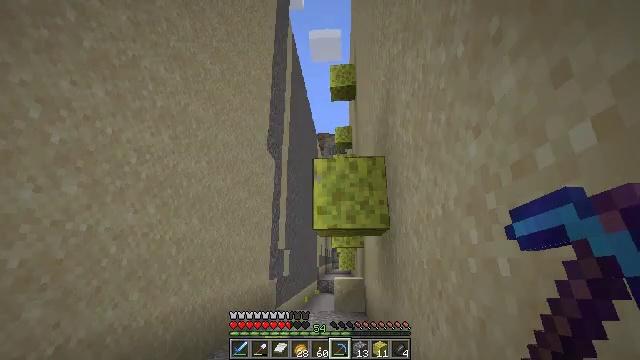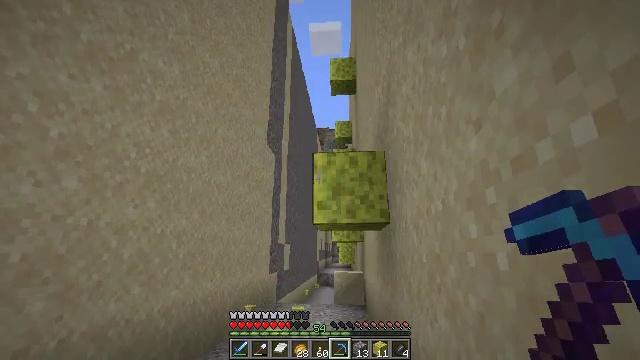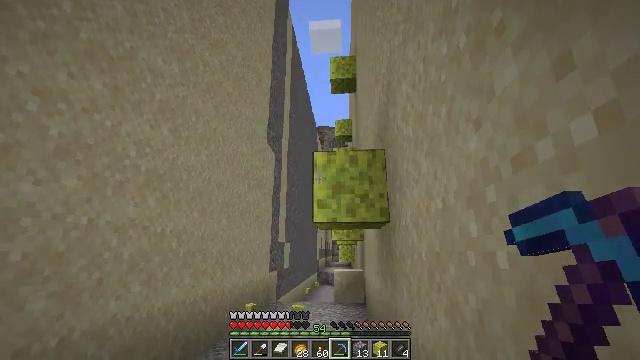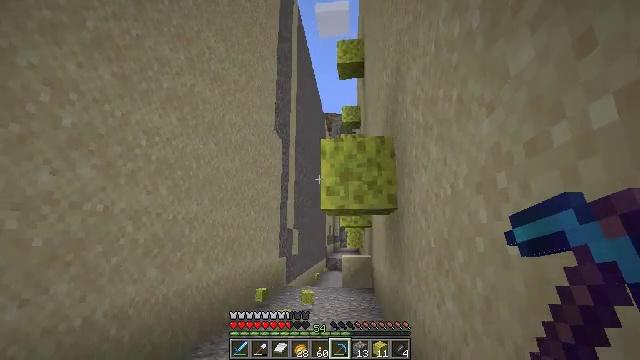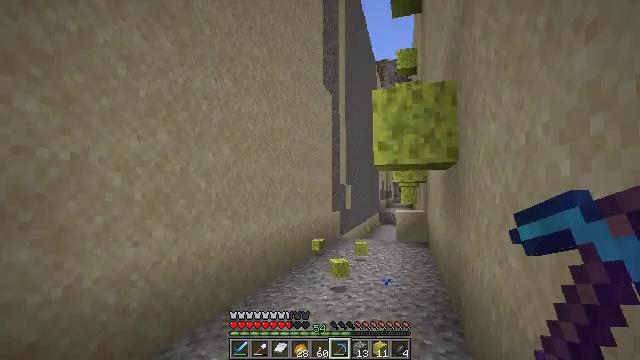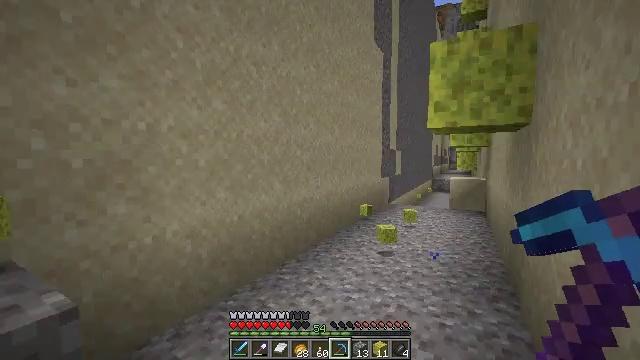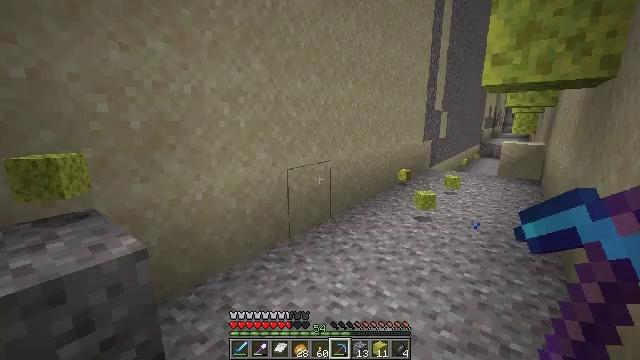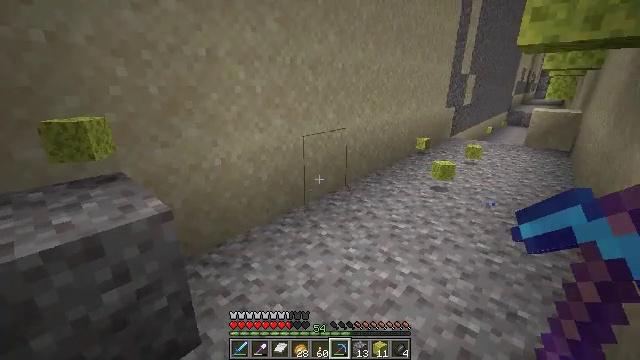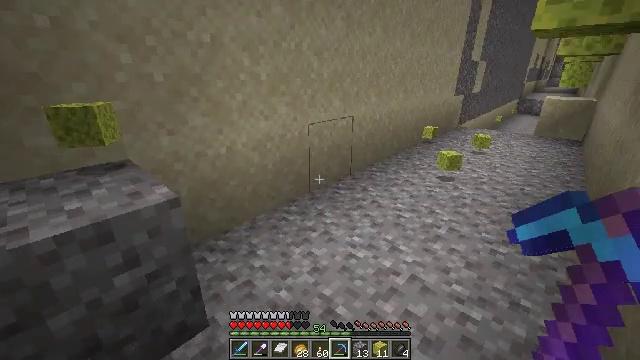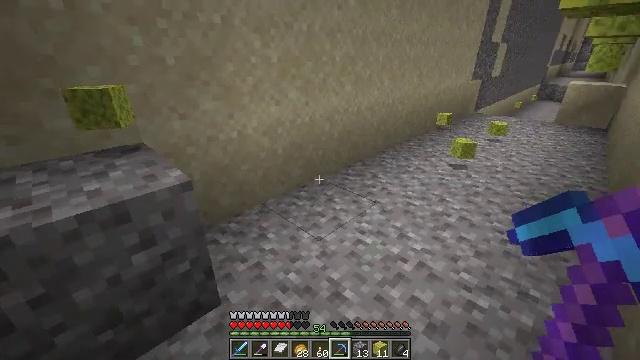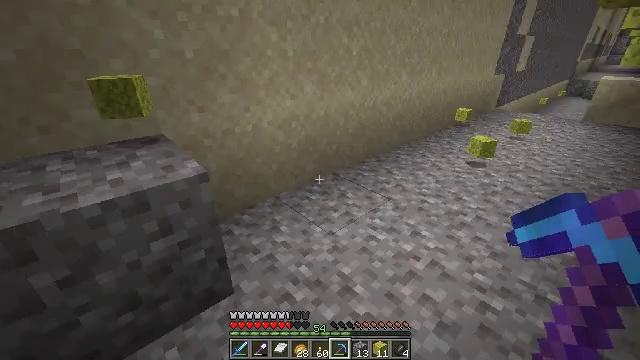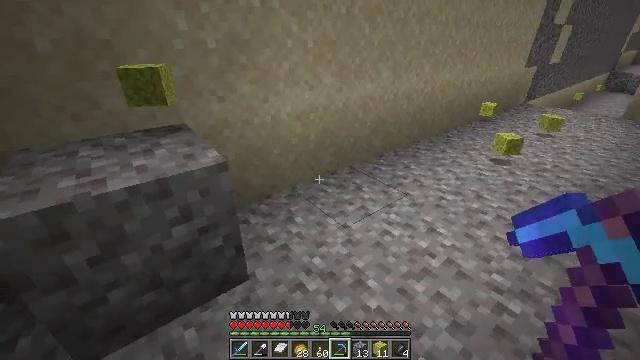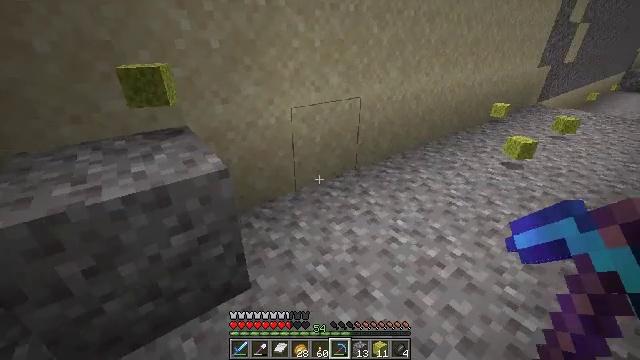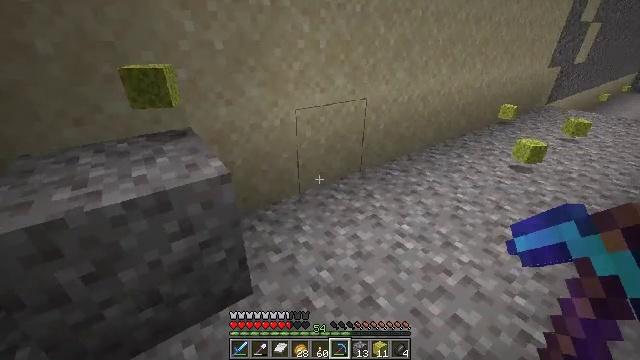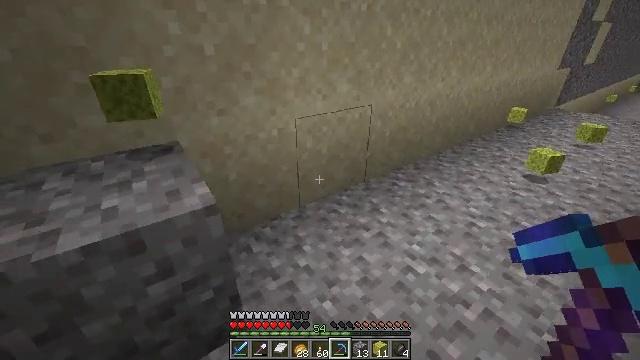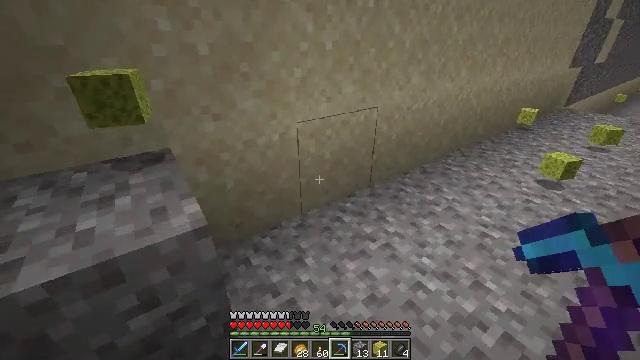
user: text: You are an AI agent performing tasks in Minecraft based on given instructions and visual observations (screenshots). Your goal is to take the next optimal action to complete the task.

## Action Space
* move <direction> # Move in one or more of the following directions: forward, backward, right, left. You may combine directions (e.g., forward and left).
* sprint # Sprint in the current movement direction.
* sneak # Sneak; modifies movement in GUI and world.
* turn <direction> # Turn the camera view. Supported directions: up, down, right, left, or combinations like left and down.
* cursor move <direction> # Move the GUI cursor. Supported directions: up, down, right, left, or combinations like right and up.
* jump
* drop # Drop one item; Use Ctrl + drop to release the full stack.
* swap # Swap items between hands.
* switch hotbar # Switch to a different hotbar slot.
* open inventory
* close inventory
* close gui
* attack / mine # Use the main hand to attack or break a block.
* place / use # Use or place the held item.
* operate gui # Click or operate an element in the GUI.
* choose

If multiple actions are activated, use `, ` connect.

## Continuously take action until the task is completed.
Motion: motion action
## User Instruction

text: Acquire a wet sponge from an ocean monument.
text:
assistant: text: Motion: turn down
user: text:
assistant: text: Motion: no_op
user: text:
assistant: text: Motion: turn left and down
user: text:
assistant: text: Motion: turn left and down
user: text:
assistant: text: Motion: turn left and down
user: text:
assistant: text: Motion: turn left and down
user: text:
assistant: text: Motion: turn left and down
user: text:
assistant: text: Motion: turn left and down
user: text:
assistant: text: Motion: turn left and down
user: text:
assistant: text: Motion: turn left and down
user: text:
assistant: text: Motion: turn left and down
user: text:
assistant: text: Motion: move forward, turn left
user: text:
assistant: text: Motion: move forward, turn left
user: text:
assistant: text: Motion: move forward
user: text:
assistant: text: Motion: move forward
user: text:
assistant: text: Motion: move forward
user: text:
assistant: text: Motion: move forward
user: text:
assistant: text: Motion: move forward
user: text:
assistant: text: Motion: move forward, turn right
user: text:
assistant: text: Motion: move forward, turn right and down
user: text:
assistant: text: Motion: move forward, turn right and down
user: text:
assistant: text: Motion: move forward, turn right and down
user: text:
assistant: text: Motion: move forward, turn right
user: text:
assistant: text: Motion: move forward, turn right
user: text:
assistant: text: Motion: move forward, turn right
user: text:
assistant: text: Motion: move forward, turn right and up
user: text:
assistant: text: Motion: move forward, turn right and up
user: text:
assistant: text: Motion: move forward, turn right and up
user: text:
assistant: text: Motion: move forward, turn right and up
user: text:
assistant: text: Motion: move forward, turn right and up